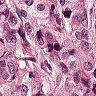
Metastatic tissue present: yes